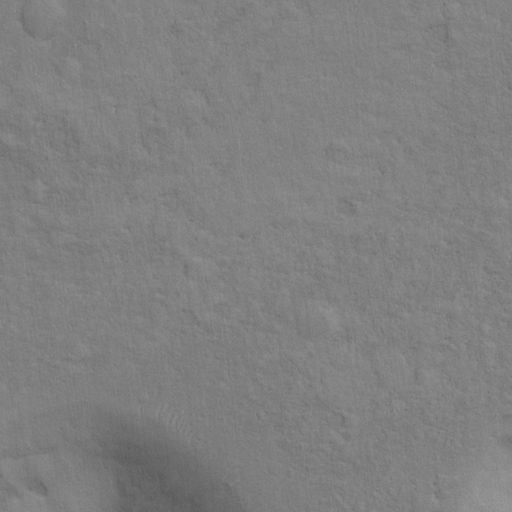
Objects detected: cone, cone